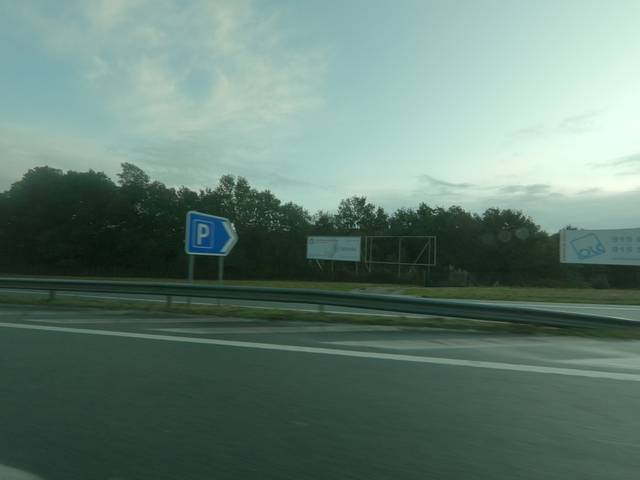
Region: Spain
Coordinates: 42.03, -8.651